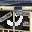
Label: 3